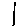
Label: line